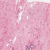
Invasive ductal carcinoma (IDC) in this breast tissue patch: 0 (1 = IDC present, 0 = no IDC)